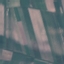
Land use / land cover: AnnualCrop